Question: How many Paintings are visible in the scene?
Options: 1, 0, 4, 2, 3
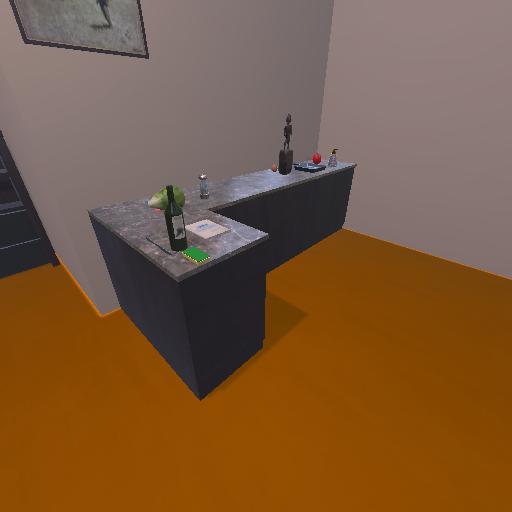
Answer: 1